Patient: sex M, age 57
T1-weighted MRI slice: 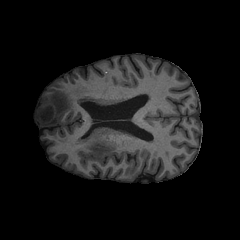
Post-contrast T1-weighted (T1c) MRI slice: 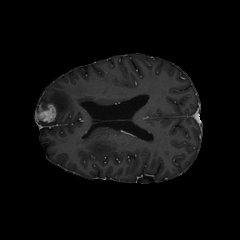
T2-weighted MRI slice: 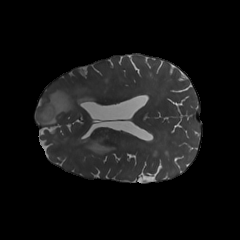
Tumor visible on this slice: yes
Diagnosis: Glioblastoma, IDH-wildtype
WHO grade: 4